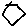
Label: hexagon